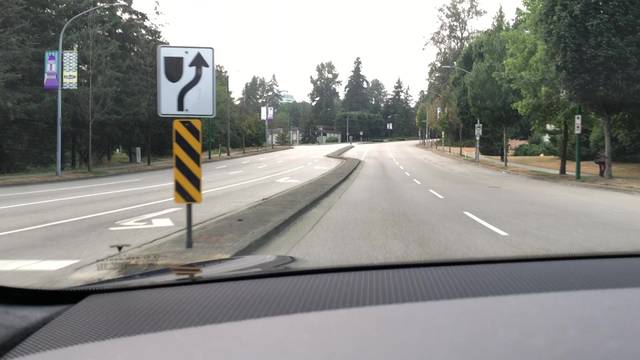
Region: Canada
Coordinates: 49.214, -122.959